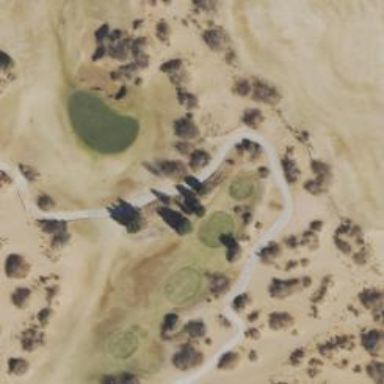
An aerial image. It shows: Golf tee on grassy land.